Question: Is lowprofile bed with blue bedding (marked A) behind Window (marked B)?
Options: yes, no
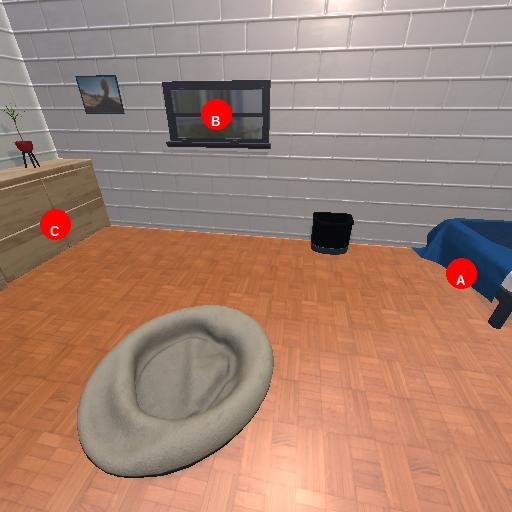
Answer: yes